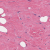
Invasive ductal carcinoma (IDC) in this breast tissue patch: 0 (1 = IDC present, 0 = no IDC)